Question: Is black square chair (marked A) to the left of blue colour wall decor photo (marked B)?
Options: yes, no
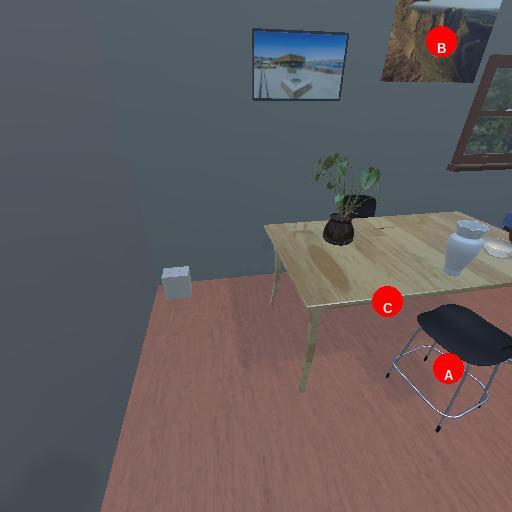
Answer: yes